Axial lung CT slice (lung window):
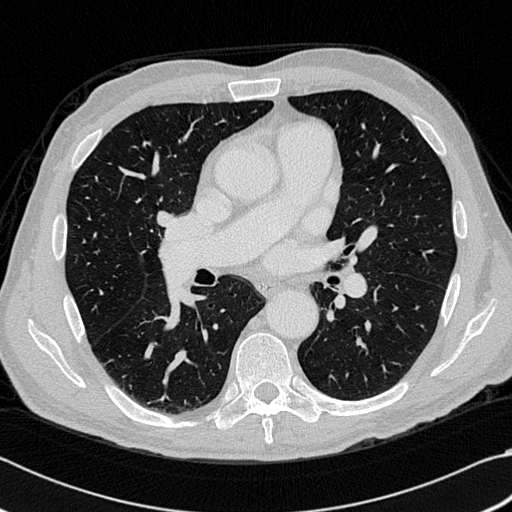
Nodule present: yes
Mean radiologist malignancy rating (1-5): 3